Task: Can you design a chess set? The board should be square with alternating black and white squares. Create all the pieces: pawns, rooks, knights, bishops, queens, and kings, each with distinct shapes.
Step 5368:
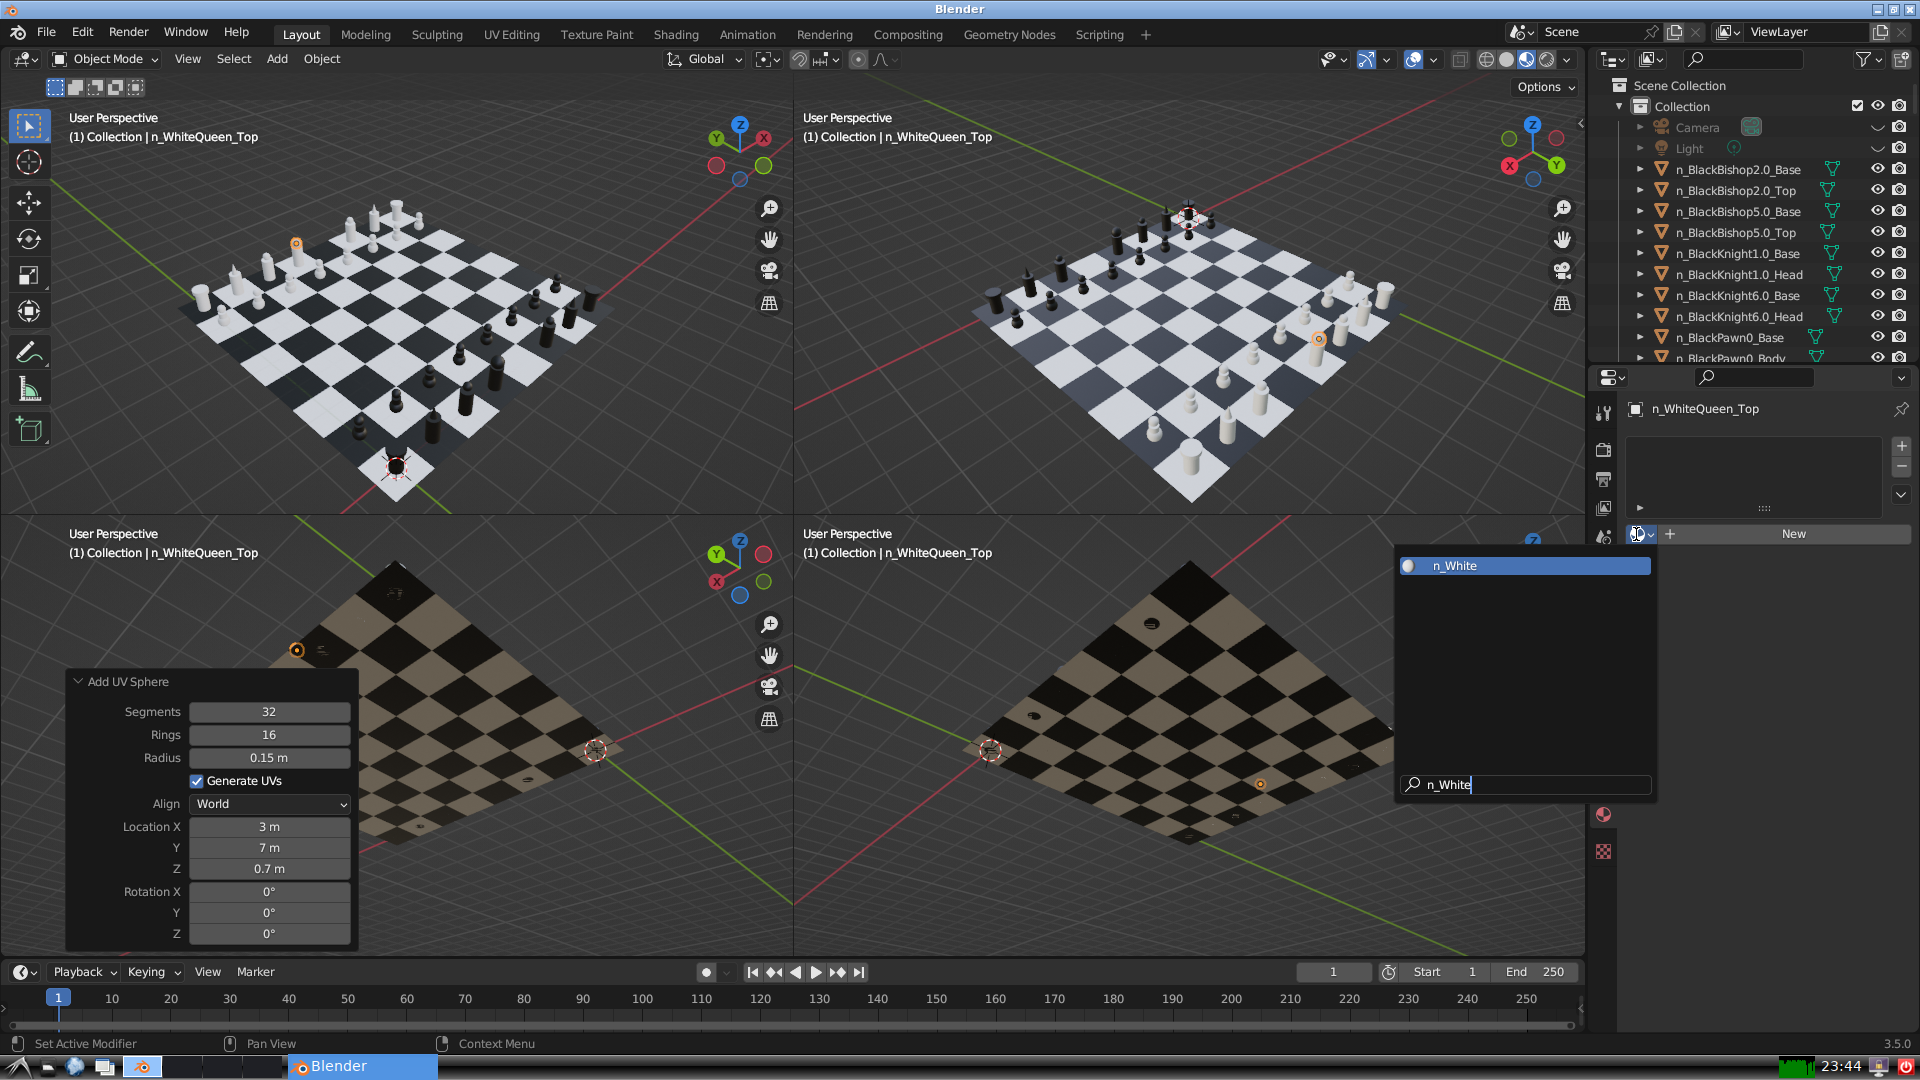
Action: {"key_press": ['Return']}